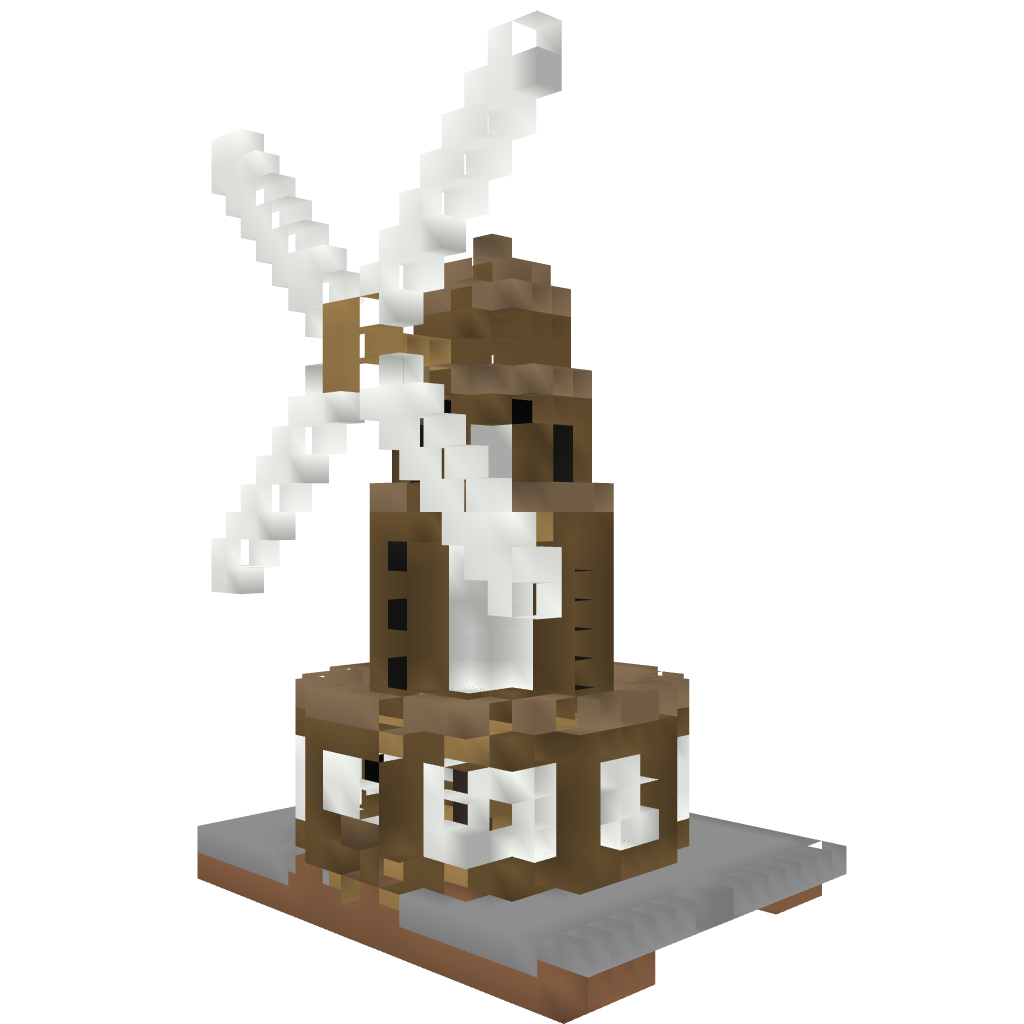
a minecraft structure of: Windmill